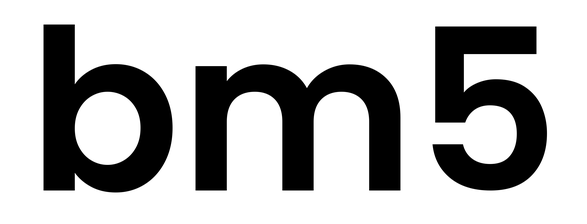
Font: Poppins-SemiBold